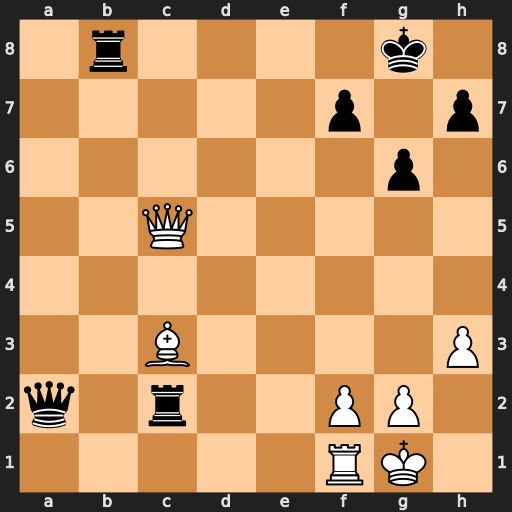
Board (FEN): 1r4k1/5p1p/6p1/2Q5/8/2B4P/q1r2PP1/5RK1
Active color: w
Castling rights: -
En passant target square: -
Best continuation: Qe5 Rxc3 Qxb8+ Kg7 Qe5+